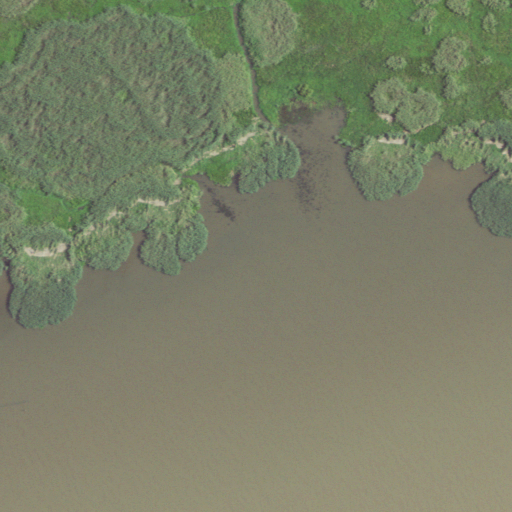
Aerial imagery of island in Louisiana named Tucky Hammock containing herbaceous wetlands and open water